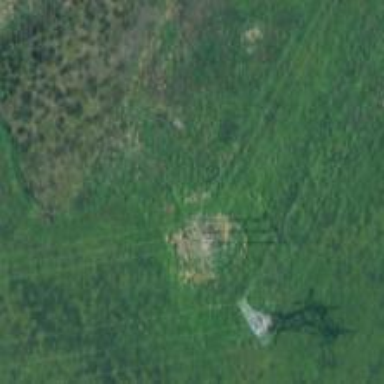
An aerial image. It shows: H-frame power tower design.